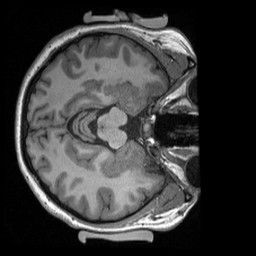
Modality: T1w
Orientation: axial
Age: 26
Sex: female
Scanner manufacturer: siemens
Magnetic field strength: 3 T
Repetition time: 2.3 s
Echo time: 0.00308 s